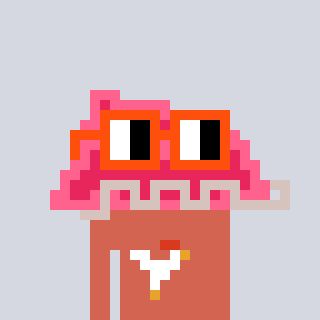
a pixel art character with square orange glasses, a retainer-shaped head and a peachy-colored body on a cool background